Field crop: maize
Growth stage: 2
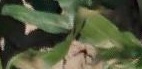
Species: maize